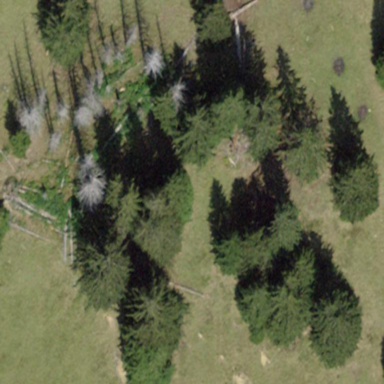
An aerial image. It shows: Forest area.